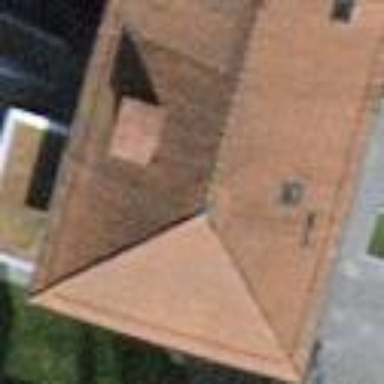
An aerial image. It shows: Building with tile roof.